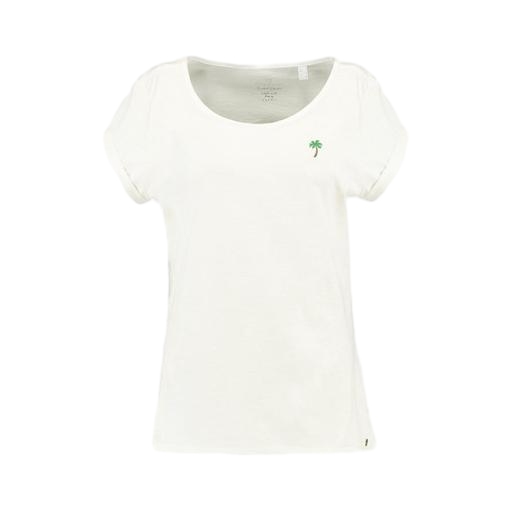
t-shirt twist graphic, natural women's t-shirt, coconuts tee, white background